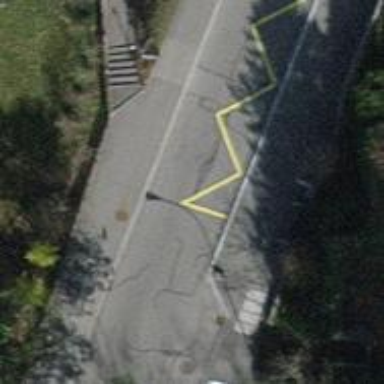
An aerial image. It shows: Road with steps.